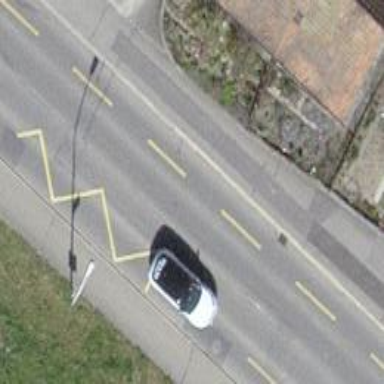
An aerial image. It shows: Bus stop with designated stop position for public transport.